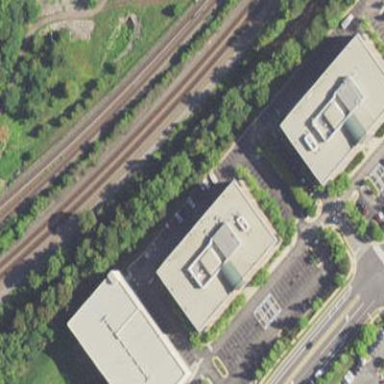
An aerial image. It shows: Office building.